Chest X-ray:
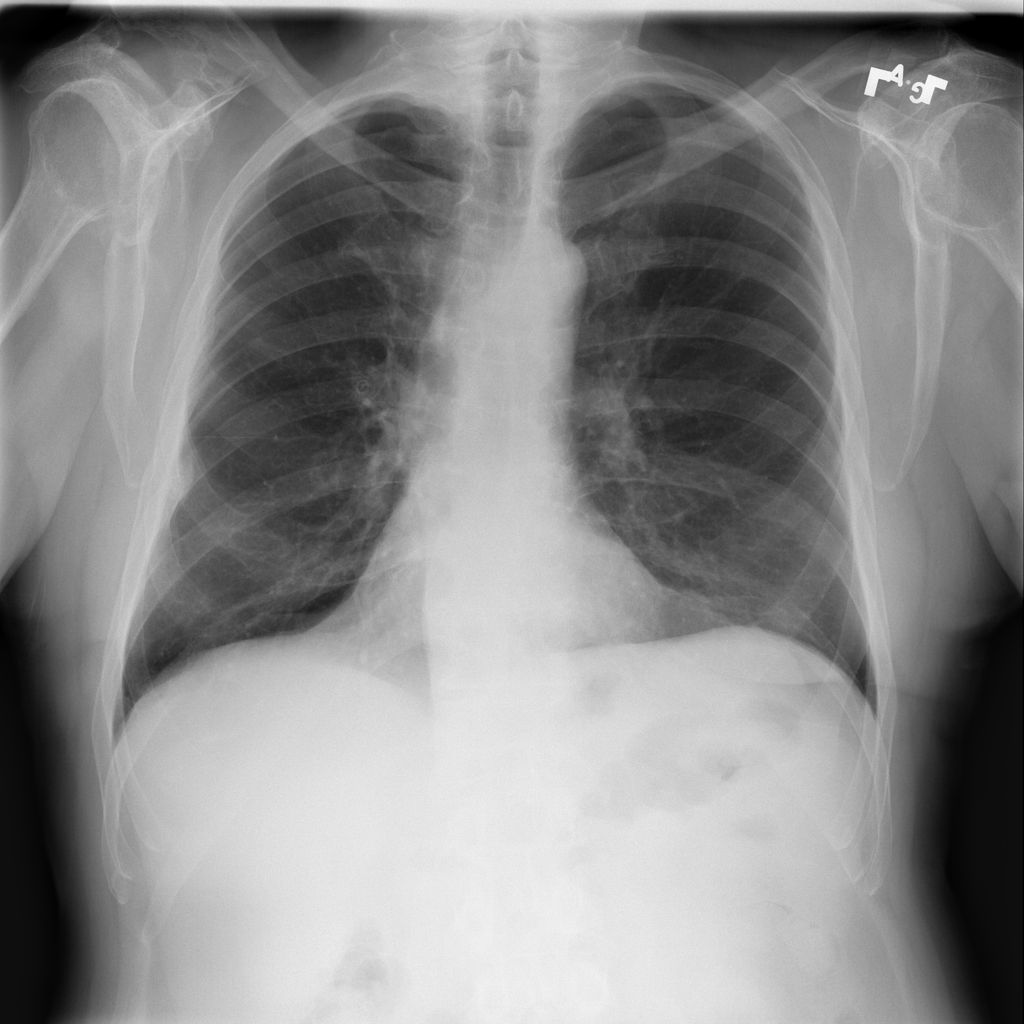
Findings: Fracture
No abnormal finding: no